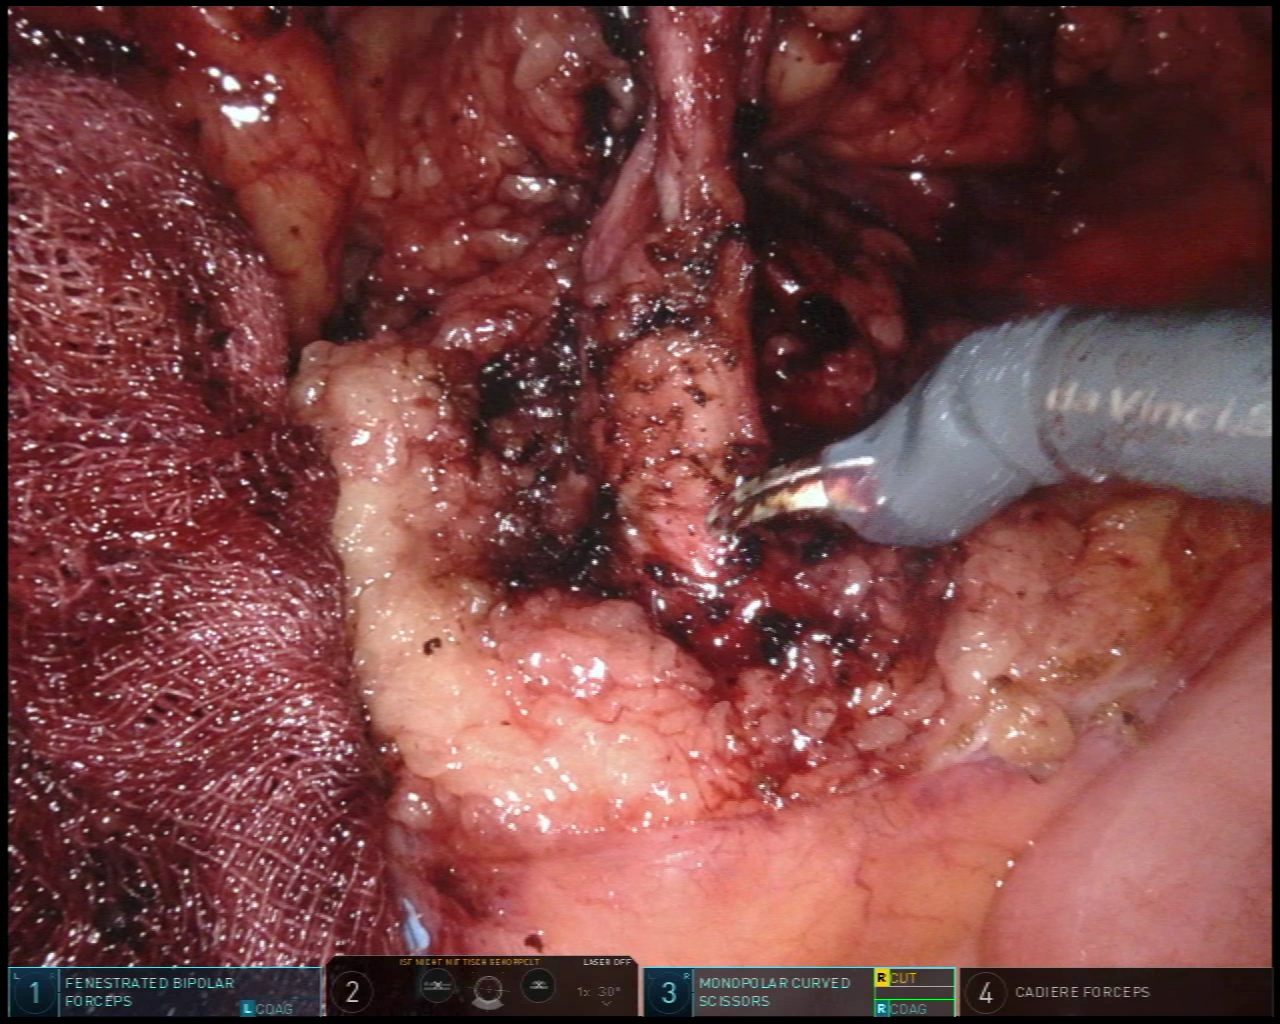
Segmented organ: inferior_mesenteric_artery
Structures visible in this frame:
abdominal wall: no
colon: no
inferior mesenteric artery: yes
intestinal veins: no
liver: no
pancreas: no
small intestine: yes
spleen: no
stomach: no
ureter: no
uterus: no
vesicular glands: no